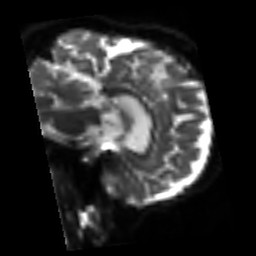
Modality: sbref
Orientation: sagittal
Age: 64
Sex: male
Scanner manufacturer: siemens
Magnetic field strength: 3 T
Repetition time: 3.2 s
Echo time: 0.081 s